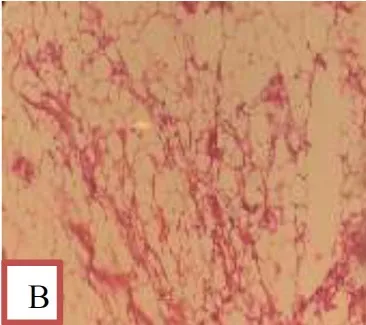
B: H&E stain with high Magnification.
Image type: pathology (h&e)